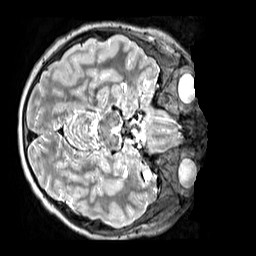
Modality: T2w
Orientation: axial
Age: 11
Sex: male
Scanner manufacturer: siemens
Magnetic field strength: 3 T
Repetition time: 3.2 s
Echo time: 0.408 s